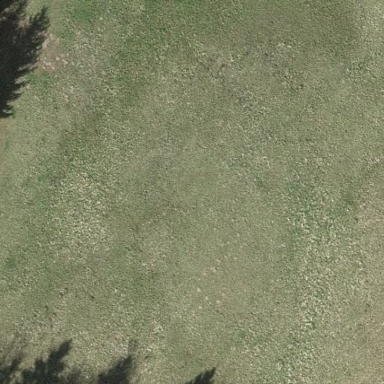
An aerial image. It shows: Beautiful meadow.